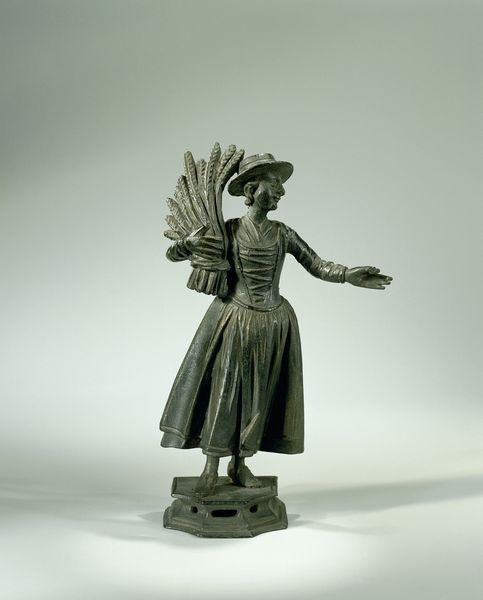
Titel: Figuur, voorstellende De Zomer
Standort: Amsterdam
Institution: Rijksmuseum
Schlagwörter: hand, frau, hut, kleid, dame, falten, sockel, skulptur, bäuerin, bündel, ernte, getreide, hat, dress, portrait, skirt, woman, bronze, field, peasant, metal, stand, ähren, sculpture, statue, farmer, pedestal, donatello, corn, wheat, show, oat, figurine, corcet